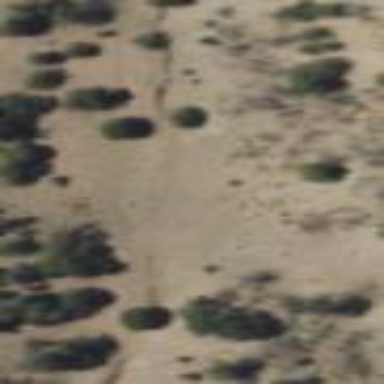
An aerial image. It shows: Patch of scrub vegetation.